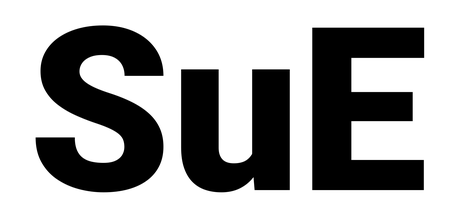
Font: Roboto_Black